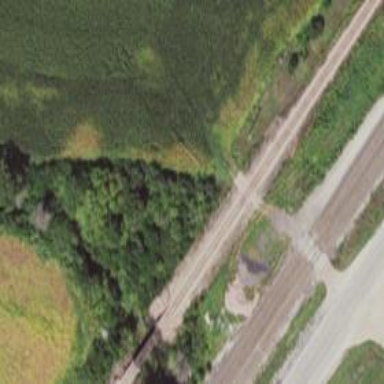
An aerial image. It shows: Railway track.